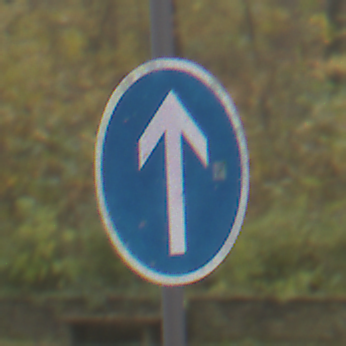
Verkehrszeichen: VorgeschriebeneFahrtrichtungGeradeaus
Umgebung: Outdoor, Nature
Tageszeit: MorningAfternoon
Wetter: Overcast
Licht: Natural
Jahreszeit: Autumn
Kontrast: LowContrast